Interaction volume radius: 5 \u00c5
Interaction volume height: 20 \u00c5
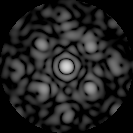
Disorder parameter: 0.5985